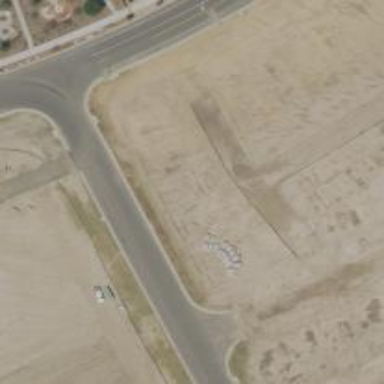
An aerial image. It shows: Alley designated for service vehicles.